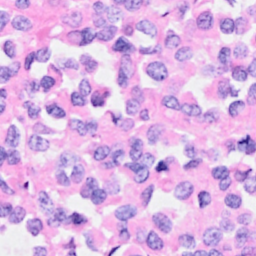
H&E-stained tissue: Breast